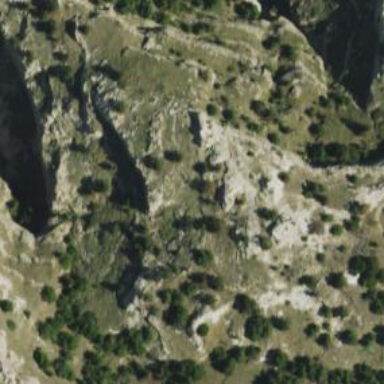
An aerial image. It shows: Natural cliff.